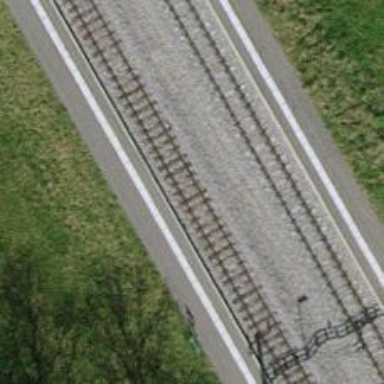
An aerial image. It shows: Railway halt.